Question: i have followed <URL> to upload file to server. the file is getting uploaded but after uploading the file it gives the page name as the filename.extension.jsp and gives 'HTTP Status 404' here is the screen shot :

But i want to show the user only the status message saying 'File is uploaded. how to do this?'
Here is my spring controller method:
'''
@RequestMapping(value = "/CIMtrek_Compliance_Daily_Shipments_FileUpload", method = RequestMethod.POST)
public String createComments(
@RequestParam("CIMtrek_daily_originator_comments") MultipartFile uploadItem,
HttpServletRequest request) {
String uploadedFileName = "";
try {
String fileName = null;
InputStream inputStream = null;
OutputStream outputStream = null;
if (uploadItem.getSize() > 0) {
inputStream = uploadItem.getInputStream();
fileName = request.getRealPath("") + "/resources/Attachment/"+uploadItem.getOriginalFilename();
outputStream = new FileOutputStream(fileName);
int readBytes = 0;
byte[] buffer = new byte[10000];
while ((readBytes = inputStream.read(buffer, 0, 10000)) != -1) {
outputStream.write(buffer, 0, readBytes);
}
outputStream.close();
inputStream.close();
}
uploadedFileName = uploadItem.getOriginalFilename();
} catch (Exception e) {
e.printStackTrace();
}
return uploadedFileName;
}
'''
Please help me to find,
Best Regards
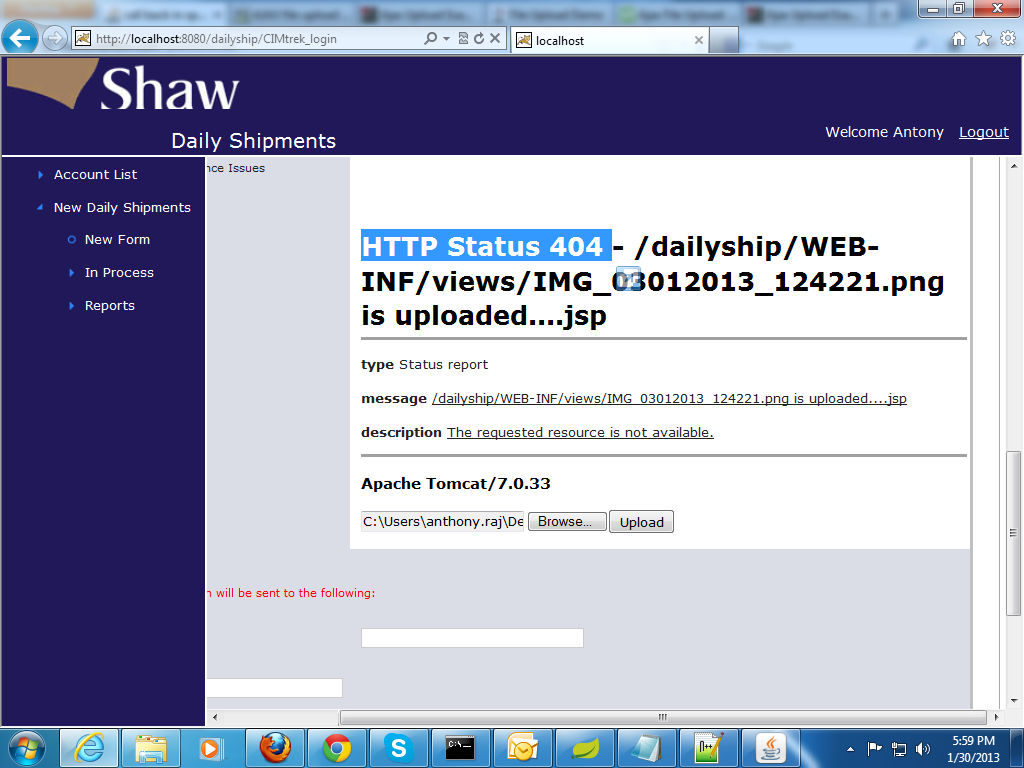
Answer: Hi @Anto you can do it somethig like this,
'''
@RequestMapping(value = "/CIMtrek_Compliance_Daily_Shipments_FileUpload", method = RequestMethod.POST)
public String createComments(
@RequestParam("CIMtrek_daily_originator_comments") MultipartFile uploadItem,
HttpServletRequest request, ModelMap map) {
String uploadedFileName = "";
...
uploadedFileName = uploadItem.getOriginalFilename();
// ---------------------------------------------------------------------------
if("" != uploadedFileName || null != uploadedFileName) {
map.put("message", new String("File is uploaded."));
} else {
map.put("message", new String("File is not uploaded."));
}
// ---------------------------------------------------------------------------
} catch (Exception e) {
e.printStackTrace();
}
return uploadedFileName;
}
'''
And JSP you put
'''
<c:out value="${message}"></c:out>
'''